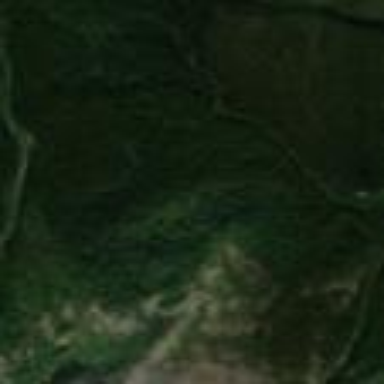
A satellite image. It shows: Forest area.